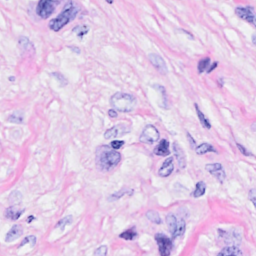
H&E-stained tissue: Breast